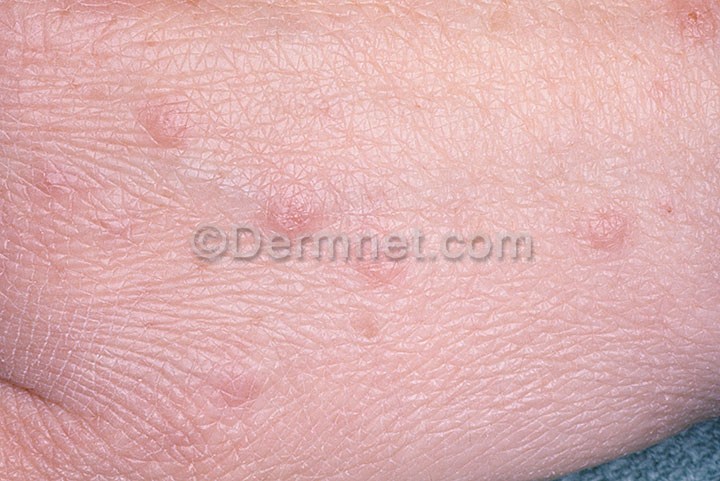
Disease: Light Diseases and Disorders of Pigmentation